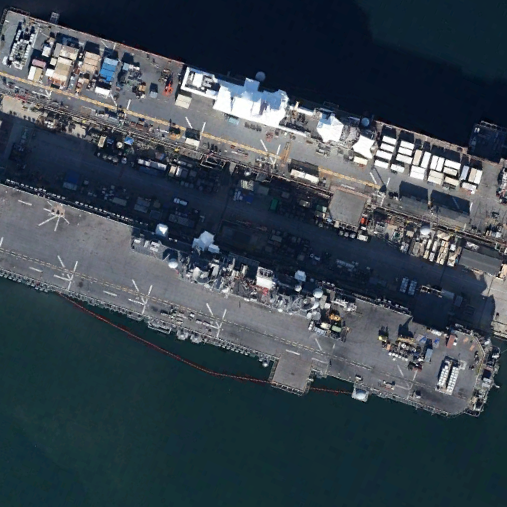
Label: assault